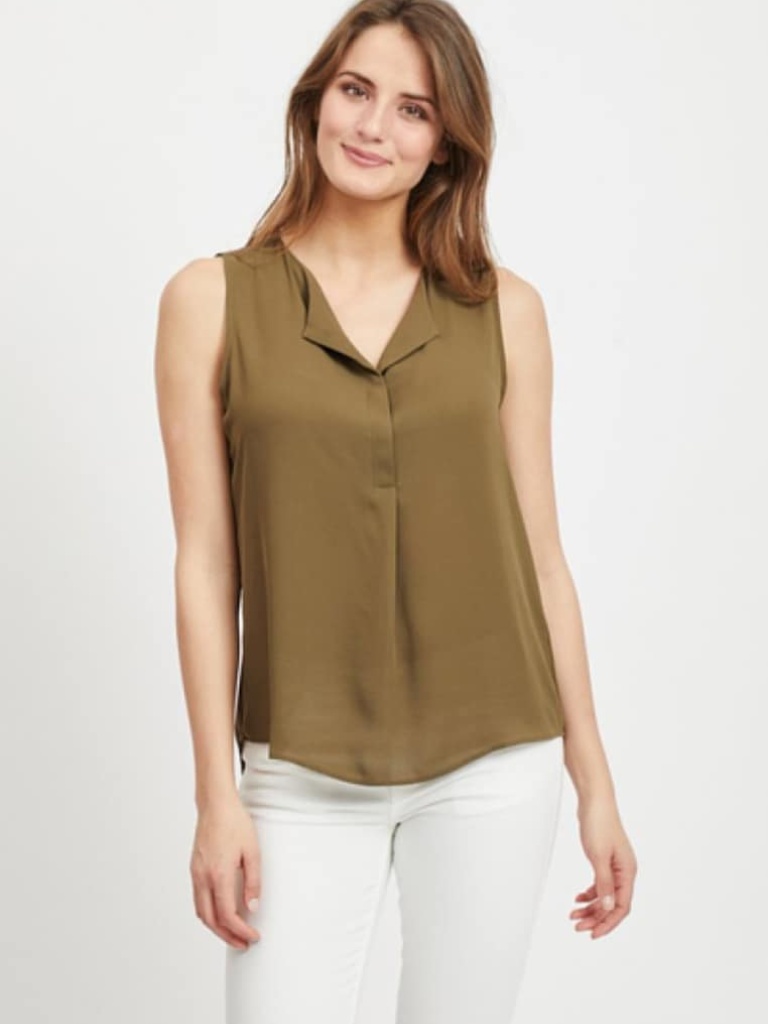
satin relaxed sleeveless hip length Untucked v-neck blouse